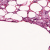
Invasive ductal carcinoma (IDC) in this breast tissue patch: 0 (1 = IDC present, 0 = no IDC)